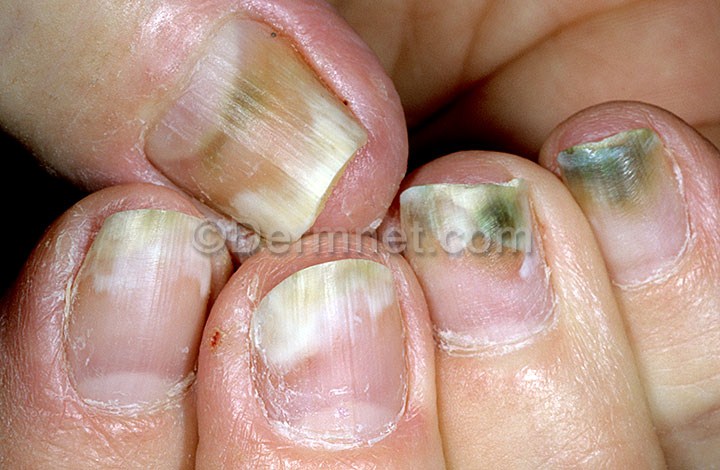
Disease: Nail Fungus and other Nail Disease